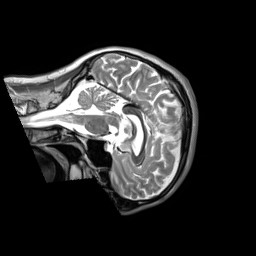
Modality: T2w
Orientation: sagittal
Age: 29
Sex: male
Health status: ill
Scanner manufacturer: siemens
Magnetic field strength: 3 T
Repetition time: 2.8 s
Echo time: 0.326 s